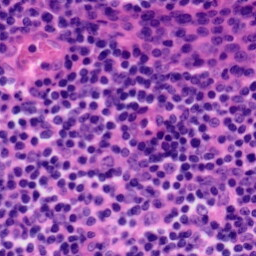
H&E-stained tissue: Tonsil